Field crop: maize
Growth stage: 2
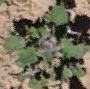
Species: chenopodium